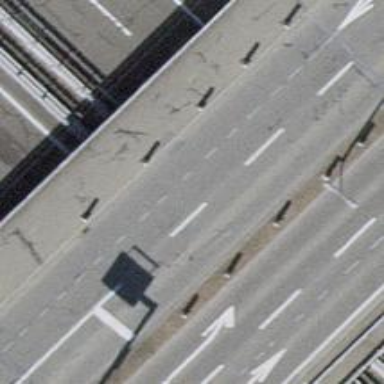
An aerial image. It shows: Secondary road on asphalt bridge.